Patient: sex M, age 64
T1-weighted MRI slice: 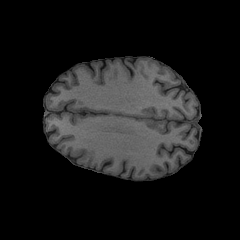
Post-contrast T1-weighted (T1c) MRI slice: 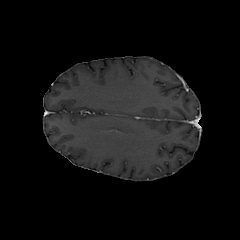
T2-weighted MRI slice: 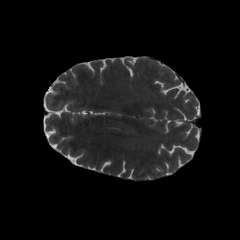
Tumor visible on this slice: no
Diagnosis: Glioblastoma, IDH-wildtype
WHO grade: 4